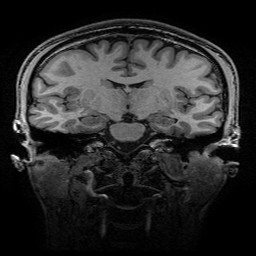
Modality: T1w
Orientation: sagittal
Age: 21
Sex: male
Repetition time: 0.0077 s
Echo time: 0.0034 s